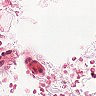
Metastatic tissue present: no